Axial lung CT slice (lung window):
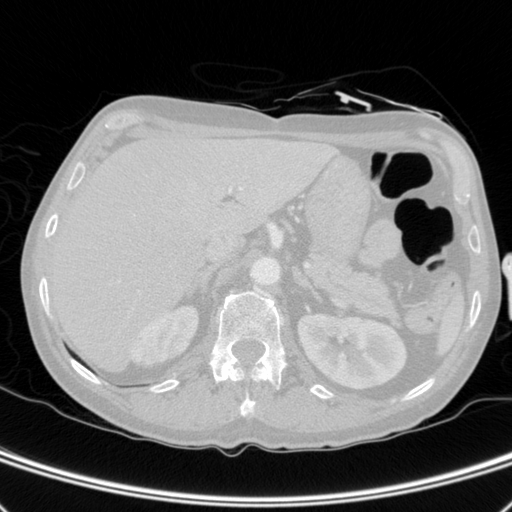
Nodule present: no